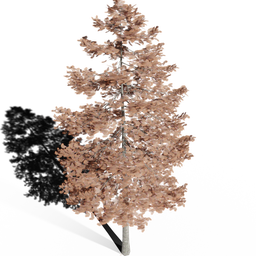
Label: nature